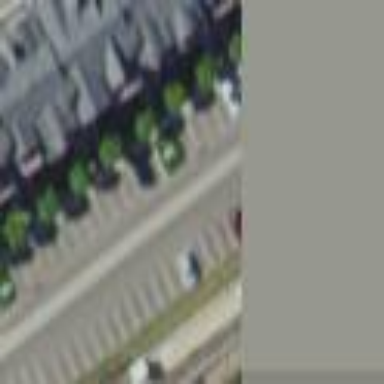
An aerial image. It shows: Parking lane area.